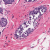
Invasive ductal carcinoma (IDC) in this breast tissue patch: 0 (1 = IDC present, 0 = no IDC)